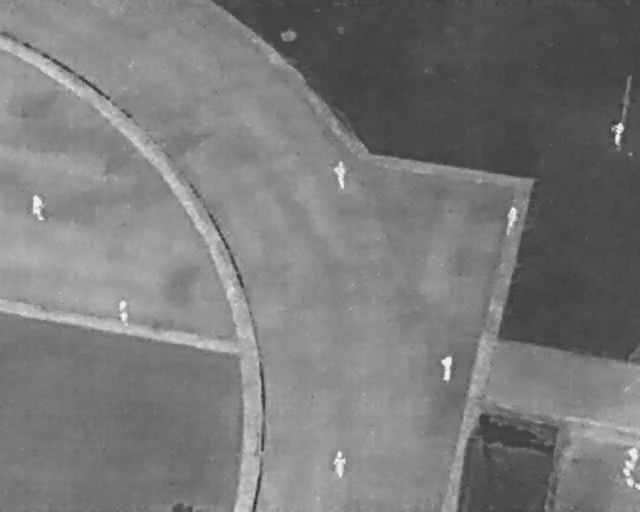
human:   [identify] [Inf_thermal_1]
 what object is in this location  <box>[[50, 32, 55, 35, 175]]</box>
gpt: <ref>1 large person at the center</ref>